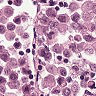
Metastatic tissue present: yes